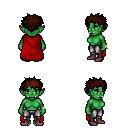
a pixel art fantasy rpg character, female body template, orc, green skin, red cape, metal pants, brown bedhead hairstyle, bracelets, maroon shoes, four views (front, back, left, right), 2x2 character sprite sheet, small pixel art, hard edges, no anti-aliasing